Question: In iOS, the Xcode/Swift method to load an HTTP request is void, and returns no value.
Why not return the response code? For example, on a successful page request, return 200; on a not found, return 404.
I know that the 'status' variable can be pulled from the header in the WebViewDidFinishLoad Method (ref link below), but it seems that a return code directly from the loadRequest method would make sense.
EDIT: Updated clip from documentation

<URL>
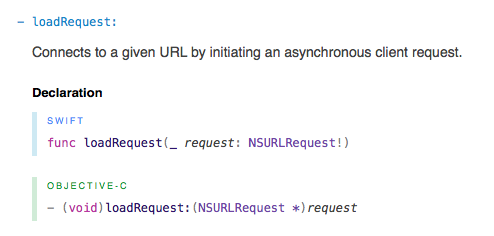
Answer: Ah, so you meant 'loadRequest'? As you can see from the docs you've quoted, it's asynchronous, so it will almost certainly return before the request has completed, so it can't return the response code as the response hasn't happened yet.